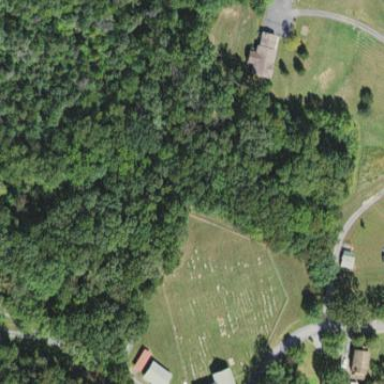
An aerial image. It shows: Cemetery.